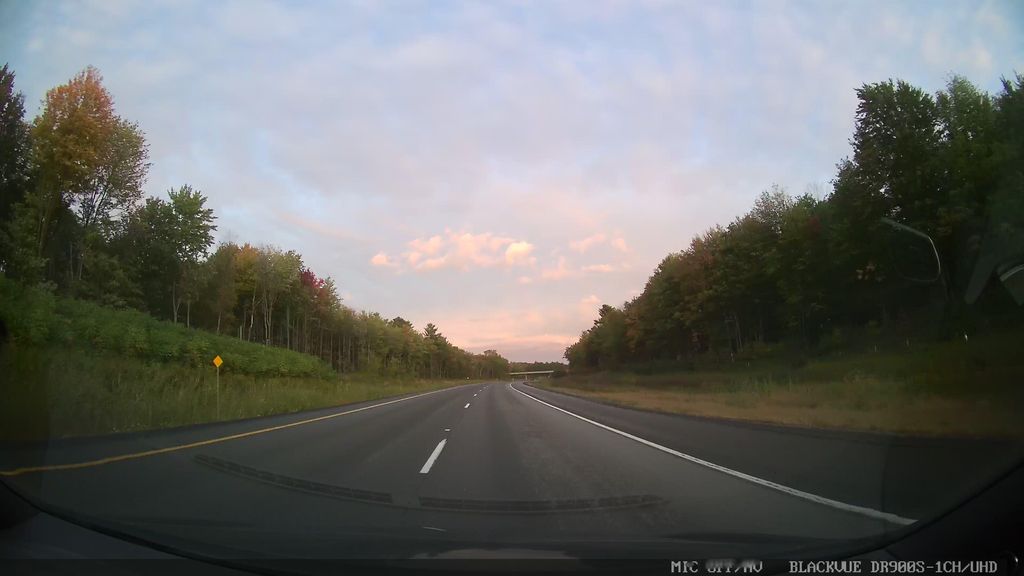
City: ottawa-gatineau